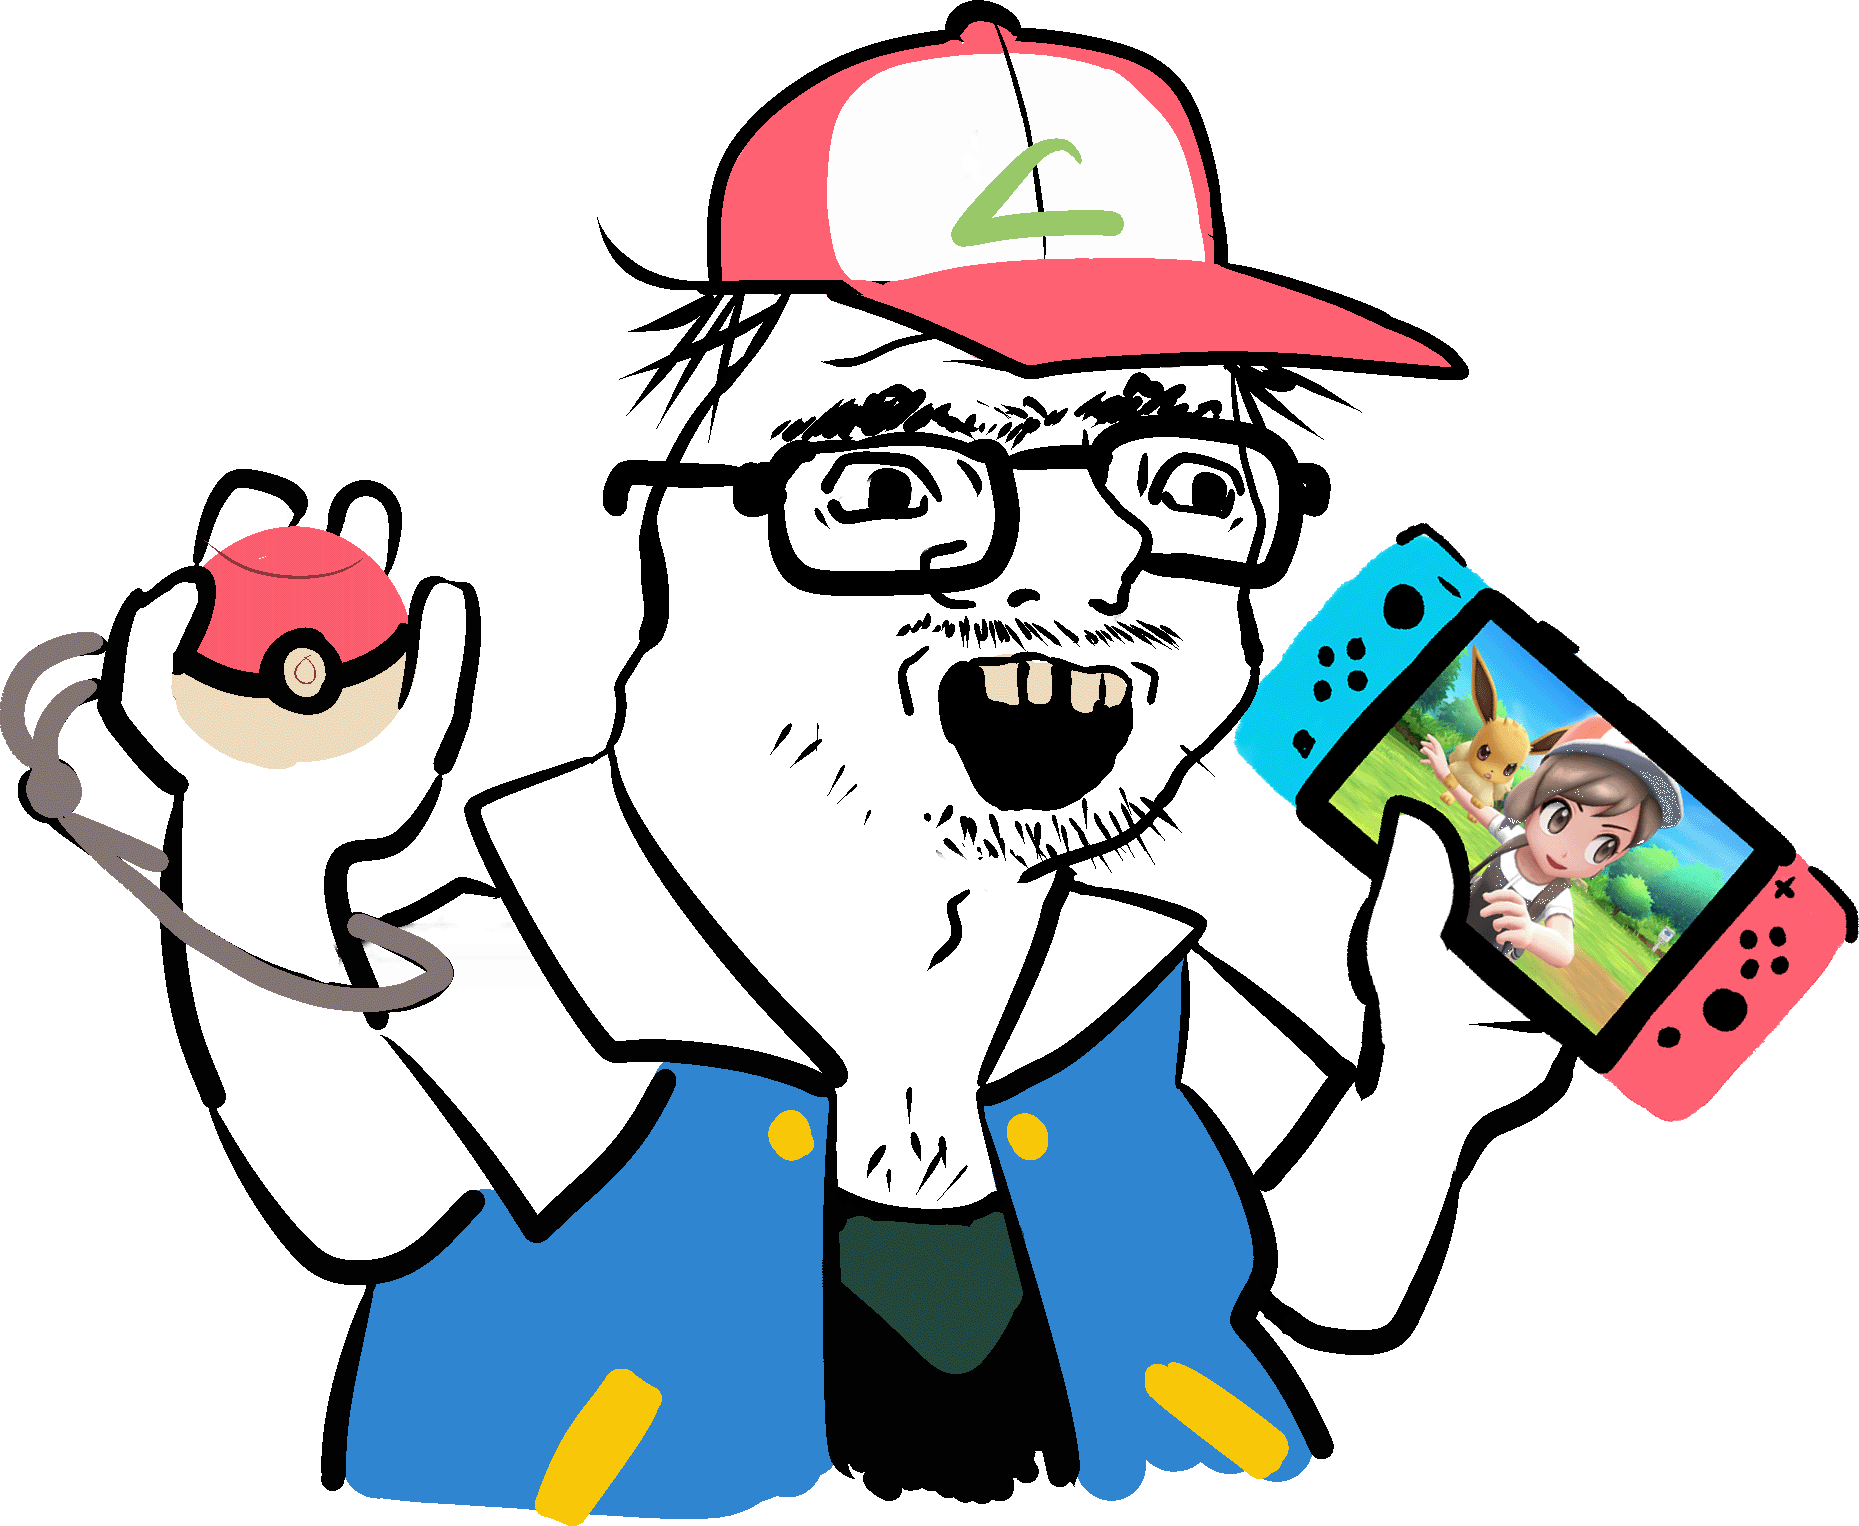
Label: 5_Grug